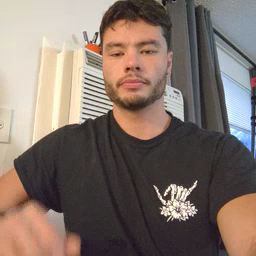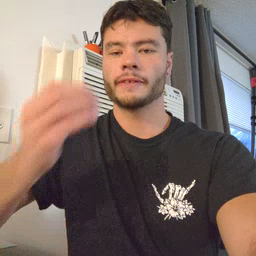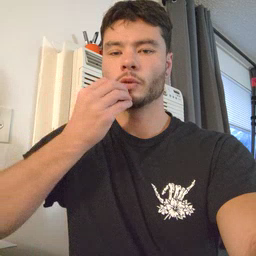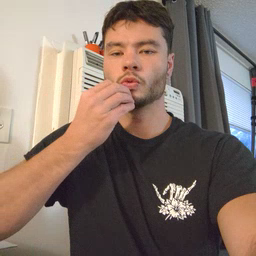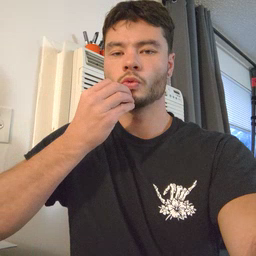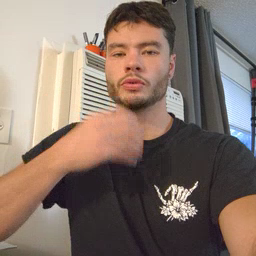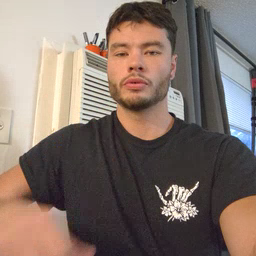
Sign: food